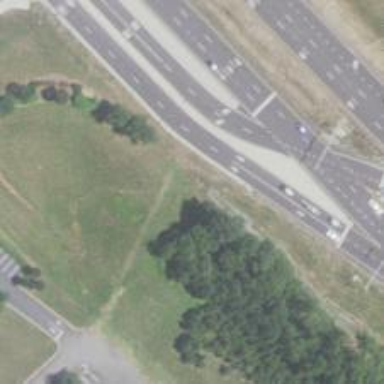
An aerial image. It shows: Asphalt trunk link road.